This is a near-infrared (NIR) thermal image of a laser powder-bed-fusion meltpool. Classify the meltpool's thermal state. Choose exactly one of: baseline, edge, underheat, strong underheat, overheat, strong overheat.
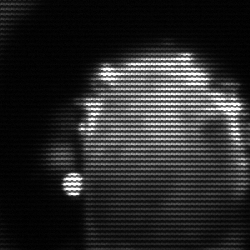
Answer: baseline